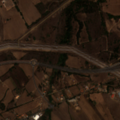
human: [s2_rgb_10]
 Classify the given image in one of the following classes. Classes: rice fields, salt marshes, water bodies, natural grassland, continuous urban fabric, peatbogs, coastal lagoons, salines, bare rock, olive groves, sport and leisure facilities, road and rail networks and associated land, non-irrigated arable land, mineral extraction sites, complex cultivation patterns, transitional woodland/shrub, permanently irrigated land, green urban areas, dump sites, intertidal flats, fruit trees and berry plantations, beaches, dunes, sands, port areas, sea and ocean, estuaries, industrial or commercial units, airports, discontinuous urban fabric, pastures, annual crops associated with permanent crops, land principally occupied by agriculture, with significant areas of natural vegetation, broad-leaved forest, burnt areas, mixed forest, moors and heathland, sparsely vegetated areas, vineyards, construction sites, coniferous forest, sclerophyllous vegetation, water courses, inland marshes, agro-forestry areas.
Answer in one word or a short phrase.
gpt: industrial or commercial units, road and rail networks and associated land, non-irrigated arable land, complex cultivation patterns, broad-leaved forest, transitional woodland/shrub